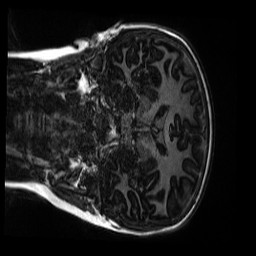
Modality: MP2RAGE
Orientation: coronal
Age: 9
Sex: female
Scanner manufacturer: siemens
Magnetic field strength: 3 T
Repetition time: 4 s
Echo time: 0.00303 s